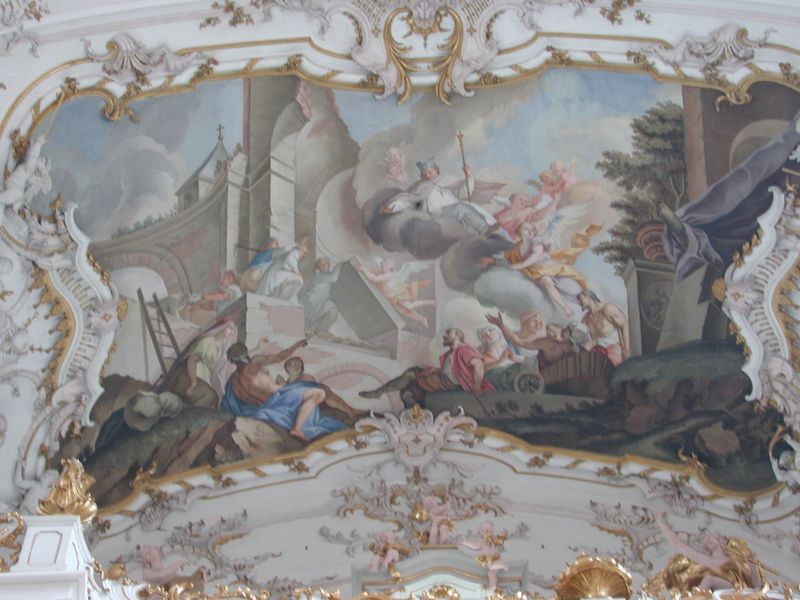
Titel: Fresken der Stiftskirche Dießen am Ammersee
Künstler: Johann Georg Bergmüller
Standort: Dießen am Ammersee, St. Mariä Himmelfahrt (EU - D - Bayern)
Schlagwörter: baum, blau, gemälde, himmel, mann, nackt, umhang, weiß, wolken, kirchturm, menschen, stadt, bunt, frau, männer, szene, gebäude, rose, rot, wolke, ornament, wand, architektur, barock, busch, kirche, rauch, gold, decke, rokkoko, rokoko, rosa, turm, engel, liegen, bogen, stab, wagen, leiter, könig, dekor, verzierung, wandmalerei, stuck, tor, foto, torbogen, ruinen, fries, kirchenschiff, segen, segnen, heiliger, deckengemälde, fresko, prunk, heilig, jerusalem, bau, retten, zepter, deckenmalerei, deckenfries, stuckatur, kirchendecke, erzierung, goldornamente